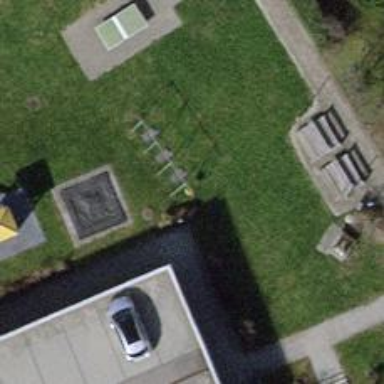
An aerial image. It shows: Playground featuring swings.